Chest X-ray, PA view. Patient: 66 years old, sex M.
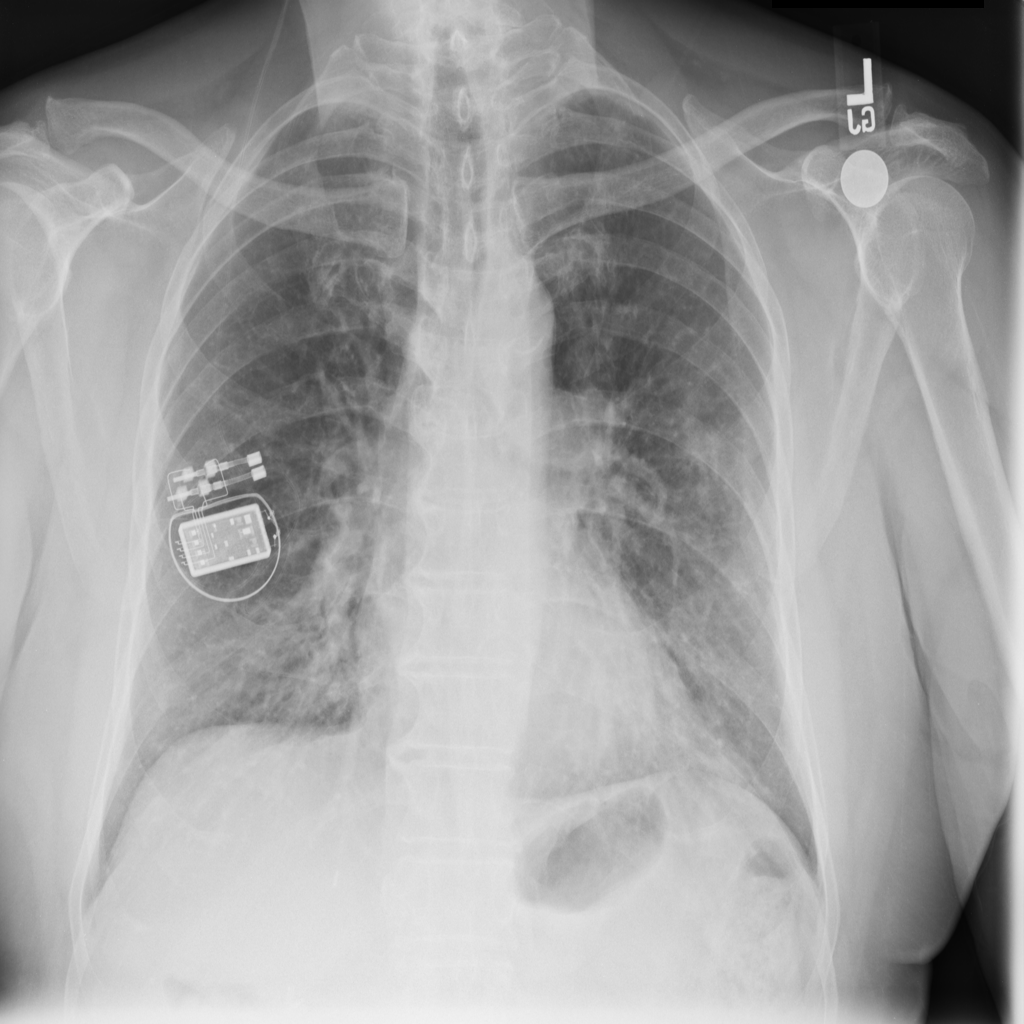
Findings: No Finding